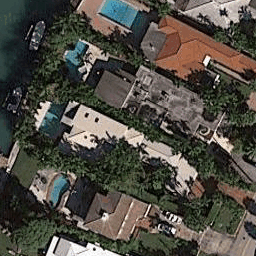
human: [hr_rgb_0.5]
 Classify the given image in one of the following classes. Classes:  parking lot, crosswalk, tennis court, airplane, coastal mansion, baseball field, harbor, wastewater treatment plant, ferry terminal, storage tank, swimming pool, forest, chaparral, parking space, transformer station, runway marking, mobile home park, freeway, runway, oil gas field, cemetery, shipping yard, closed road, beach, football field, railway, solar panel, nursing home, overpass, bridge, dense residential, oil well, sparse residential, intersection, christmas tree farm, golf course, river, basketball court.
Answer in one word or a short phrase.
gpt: coastal mansion